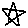
Label: star